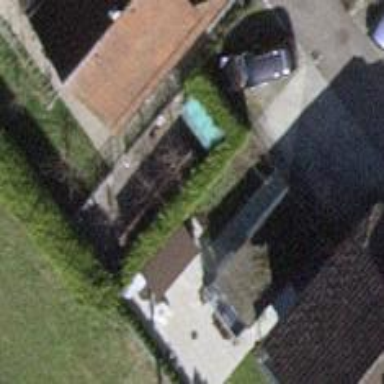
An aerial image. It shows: Hedge acting as barrier.